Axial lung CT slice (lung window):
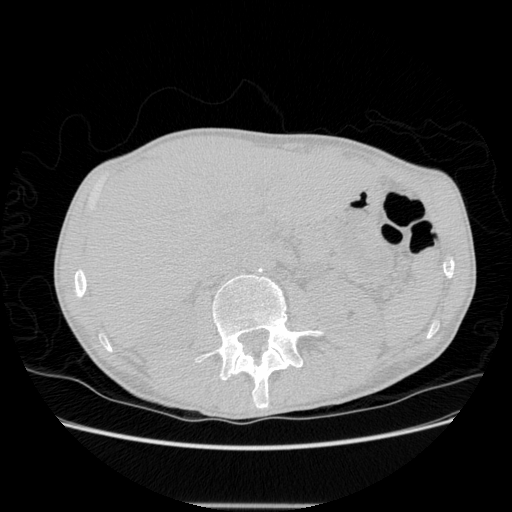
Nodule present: no